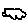
Label: cloud